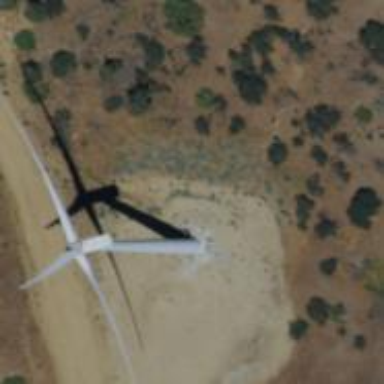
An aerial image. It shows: Wind turbine generator that utilizes wind as its source for generating electricity. It is of the horizontal axis type.